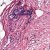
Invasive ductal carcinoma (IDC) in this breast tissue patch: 0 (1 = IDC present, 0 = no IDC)